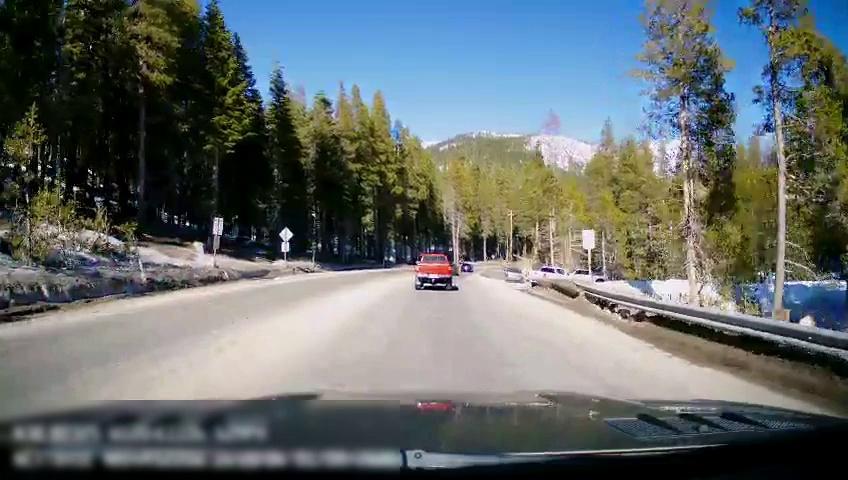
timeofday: Day
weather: Sunny
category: Drivable Space
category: Vehicles | Truck
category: Vehicles | Car
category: Vehicles | Truck
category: Vehicles | Truck
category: Vehicles | Car